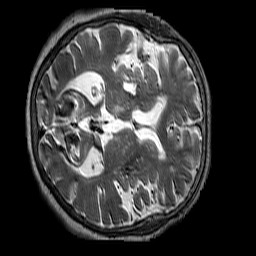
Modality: T2w
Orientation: axial
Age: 66
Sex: female
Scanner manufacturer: siemens
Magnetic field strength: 3 T
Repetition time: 3.2 s
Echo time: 0.213 s